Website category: movie
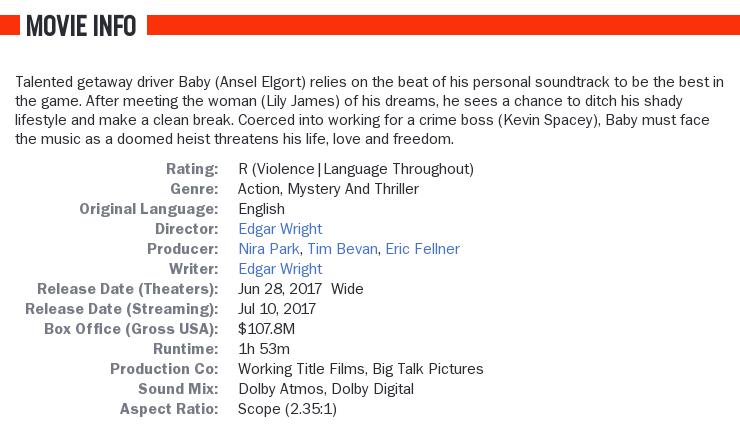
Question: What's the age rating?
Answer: R (Violence|Language Throughout)

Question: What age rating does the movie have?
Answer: R (Violence|Language Throughout)

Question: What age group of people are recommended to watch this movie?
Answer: R (Violence|Language Throughout)

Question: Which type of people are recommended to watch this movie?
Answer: R (Violence|Language Throughout)

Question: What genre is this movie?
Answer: action, mystery and thriller

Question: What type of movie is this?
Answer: action, mystery and thriller

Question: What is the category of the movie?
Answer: action, mystery and thriller

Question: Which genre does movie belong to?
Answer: action, mystery and thriller

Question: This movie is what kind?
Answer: action, mystery and thriller

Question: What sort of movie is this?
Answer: action, mystery and thriller

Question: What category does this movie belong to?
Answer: action, mystery and thriller

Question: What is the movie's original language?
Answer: English

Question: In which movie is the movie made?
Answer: English

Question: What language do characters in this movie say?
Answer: English

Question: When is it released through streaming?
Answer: Jul 10, 2017

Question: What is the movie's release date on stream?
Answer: Jul 10, 2017

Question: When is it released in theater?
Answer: Jun 28, 2017 wide

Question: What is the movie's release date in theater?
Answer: Jun 28, 2017 wide

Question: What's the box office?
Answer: $107.8M

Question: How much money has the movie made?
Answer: $107.8M

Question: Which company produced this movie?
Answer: Working Title Films, Big Talk Pictures

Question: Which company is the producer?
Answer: Working Title Films, Big Talk Pictures

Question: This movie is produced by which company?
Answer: Working Title Films, Big Talk Pictures

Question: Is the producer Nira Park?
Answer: yes

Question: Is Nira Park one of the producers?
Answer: yes

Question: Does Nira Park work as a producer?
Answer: yes

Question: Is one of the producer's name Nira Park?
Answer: yes

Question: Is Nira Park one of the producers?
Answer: yes

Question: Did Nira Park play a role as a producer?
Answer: yes

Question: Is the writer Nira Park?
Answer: no

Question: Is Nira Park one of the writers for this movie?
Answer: no

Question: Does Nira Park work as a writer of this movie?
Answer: no

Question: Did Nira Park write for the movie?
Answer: no

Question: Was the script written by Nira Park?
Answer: no

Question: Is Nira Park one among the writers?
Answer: no

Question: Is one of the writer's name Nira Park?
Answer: no

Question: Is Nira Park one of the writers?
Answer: no

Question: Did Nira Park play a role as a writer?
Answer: no

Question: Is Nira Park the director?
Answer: no

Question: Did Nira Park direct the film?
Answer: no

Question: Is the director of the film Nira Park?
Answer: no

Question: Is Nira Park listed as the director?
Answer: no

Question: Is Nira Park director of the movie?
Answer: no

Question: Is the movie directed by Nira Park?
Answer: no

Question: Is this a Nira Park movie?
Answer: no

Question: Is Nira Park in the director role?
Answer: no

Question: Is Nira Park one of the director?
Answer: no

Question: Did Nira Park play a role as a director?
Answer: no

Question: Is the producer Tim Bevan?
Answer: yes

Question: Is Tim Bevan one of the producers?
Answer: yes

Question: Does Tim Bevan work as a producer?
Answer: yes

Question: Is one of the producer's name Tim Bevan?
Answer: yes

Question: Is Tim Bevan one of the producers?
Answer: yes

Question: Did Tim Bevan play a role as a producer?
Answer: yes

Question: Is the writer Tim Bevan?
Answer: no

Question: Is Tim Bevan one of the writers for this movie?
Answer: no

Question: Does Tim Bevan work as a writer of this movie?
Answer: no

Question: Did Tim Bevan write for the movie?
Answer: no

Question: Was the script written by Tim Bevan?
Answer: no

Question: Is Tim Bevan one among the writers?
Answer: no

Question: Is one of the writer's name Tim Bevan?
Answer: no

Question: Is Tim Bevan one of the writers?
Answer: no

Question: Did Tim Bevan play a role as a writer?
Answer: no

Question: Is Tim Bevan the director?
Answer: no